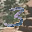
Label: 3